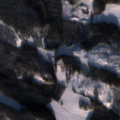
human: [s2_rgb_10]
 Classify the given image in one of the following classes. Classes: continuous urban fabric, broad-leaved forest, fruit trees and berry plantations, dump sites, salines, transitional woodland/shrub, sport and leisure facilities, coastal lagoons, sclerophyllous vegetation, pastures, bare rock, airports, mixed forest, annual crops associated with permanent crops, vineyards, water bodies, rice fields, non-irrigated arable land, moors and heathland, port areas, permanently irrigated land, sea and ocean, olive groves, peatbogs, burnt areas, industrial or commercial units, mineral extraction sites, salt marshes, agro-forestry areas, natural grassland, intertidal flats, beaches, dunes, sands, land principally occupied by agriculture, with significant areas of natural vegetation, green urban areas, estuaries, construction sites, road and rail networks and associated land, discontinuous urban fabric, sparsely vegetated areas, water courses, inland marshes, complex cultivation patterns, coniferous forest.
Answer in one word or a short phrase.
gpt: non-irrigated arable land, land principally occupied by agriculture, with significant areas of natural vegetation, coniferous forest, mixed forest, transitional woodland/shrub